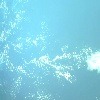
Label: water